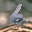
Label: 6